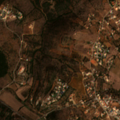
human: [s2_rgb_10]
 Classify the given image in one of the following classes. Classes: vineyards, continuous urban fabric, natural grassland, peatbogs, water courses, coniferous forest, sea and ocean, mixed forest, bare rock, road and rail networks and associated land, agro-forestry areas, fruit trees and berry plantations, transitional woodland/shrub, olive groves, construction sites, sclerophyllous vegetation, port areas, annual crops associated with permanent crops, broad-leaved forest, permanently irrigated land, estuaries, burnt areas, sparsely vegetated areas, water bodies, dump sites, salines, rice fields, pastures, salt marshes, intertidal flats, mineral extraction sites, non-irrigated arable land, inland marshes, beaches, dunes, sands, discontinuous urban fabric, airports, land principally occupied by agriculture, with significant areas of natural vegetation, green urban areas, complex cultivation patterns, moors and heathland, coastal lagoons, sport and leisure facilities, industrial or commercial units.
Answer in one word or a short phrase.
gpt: permanently irrigated land, fruit trees and berry plantations, complex cultivation patterns, land principally occupied by agriculture, with significant areas of natural vegetation, sclerophyllous vegetation